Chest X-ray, AP view. Patient: 69 years old, sex F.
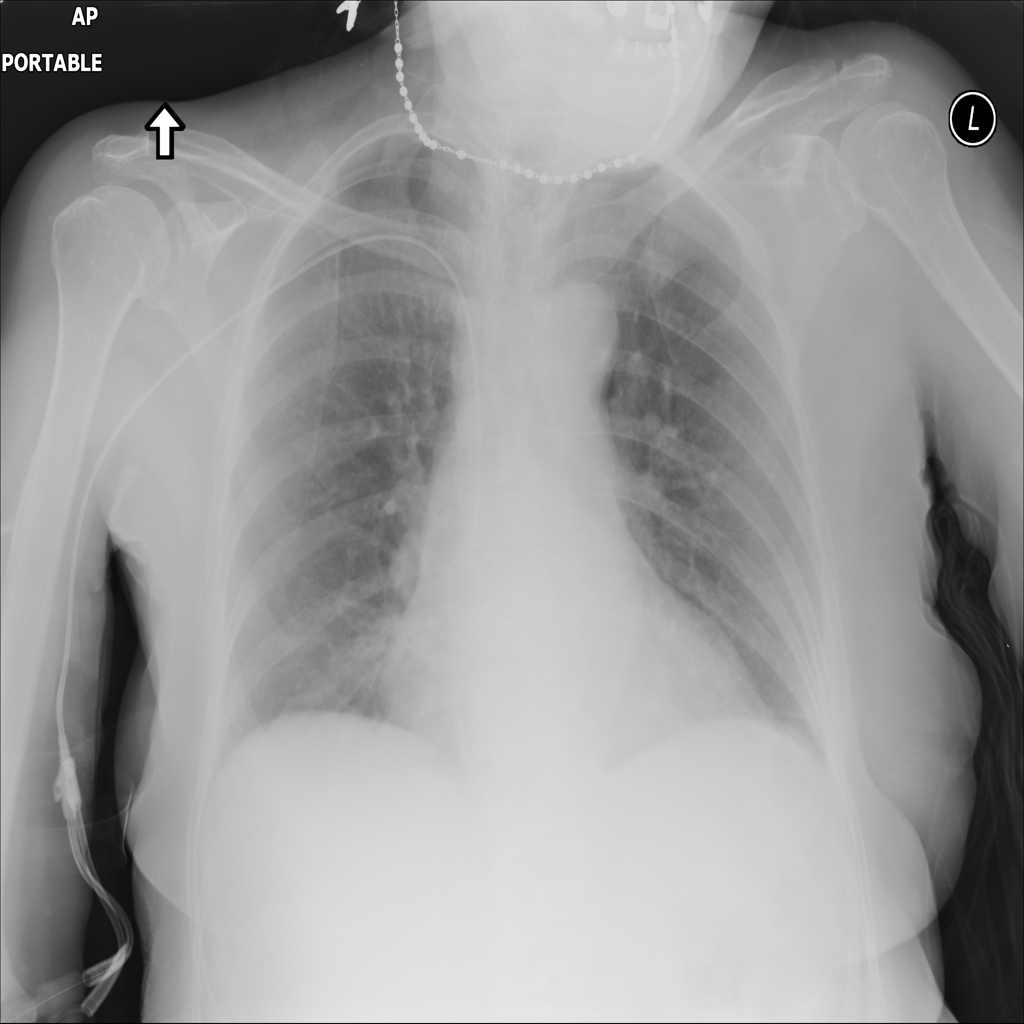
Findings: Atelectasis